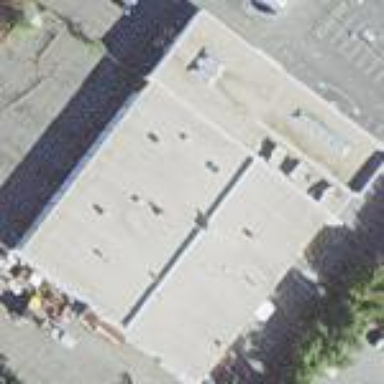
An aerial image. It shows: Retail building.